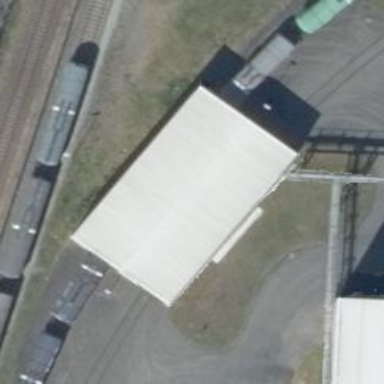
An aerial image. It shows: Railway spur service.